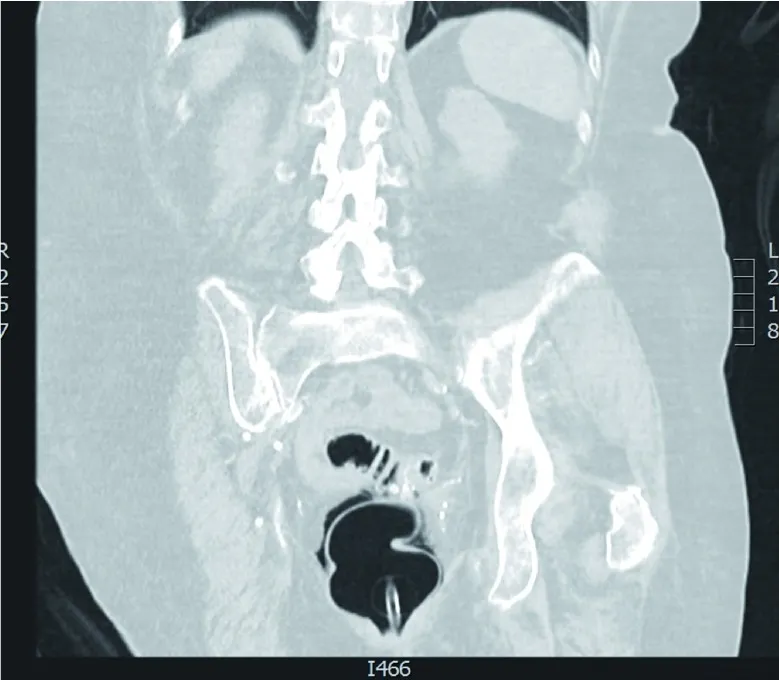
CT colonography coronal view depicting rectal perforation. . The Foley catheter is seen within the rectum as well as peri-rectal air.
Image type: radiology (ct)